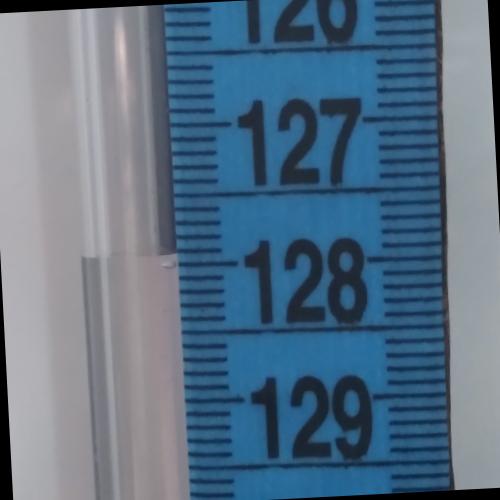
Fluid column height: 127.9 cm